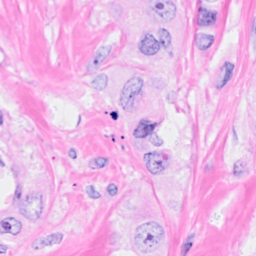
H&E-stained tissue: Breast